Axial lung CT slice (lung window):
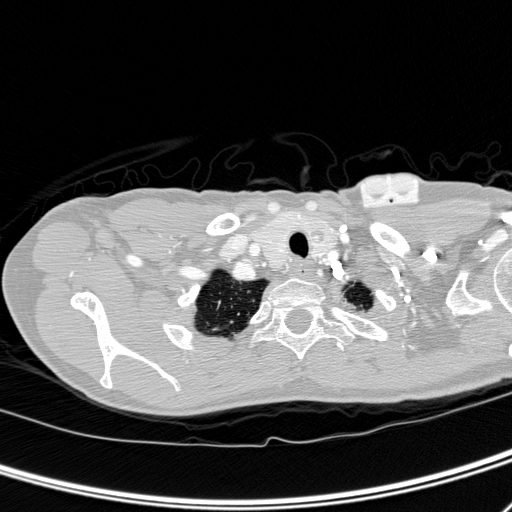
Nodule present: no